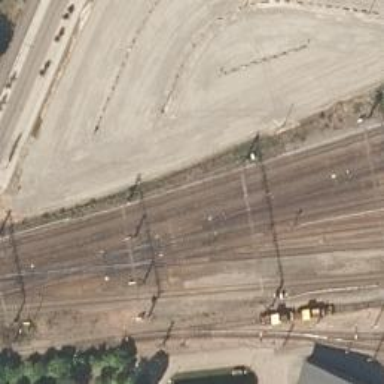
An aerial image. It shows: Railway with continuous electrified contact lines.